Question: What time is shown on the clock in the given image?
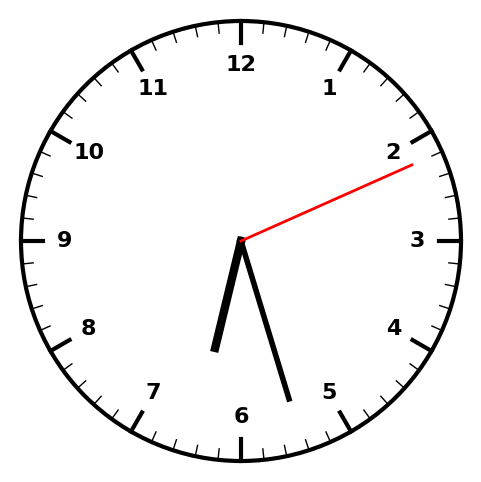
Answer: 06:27:11